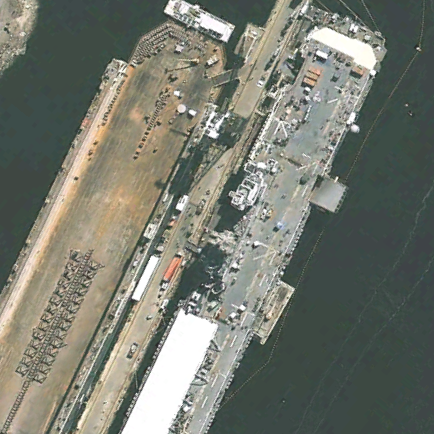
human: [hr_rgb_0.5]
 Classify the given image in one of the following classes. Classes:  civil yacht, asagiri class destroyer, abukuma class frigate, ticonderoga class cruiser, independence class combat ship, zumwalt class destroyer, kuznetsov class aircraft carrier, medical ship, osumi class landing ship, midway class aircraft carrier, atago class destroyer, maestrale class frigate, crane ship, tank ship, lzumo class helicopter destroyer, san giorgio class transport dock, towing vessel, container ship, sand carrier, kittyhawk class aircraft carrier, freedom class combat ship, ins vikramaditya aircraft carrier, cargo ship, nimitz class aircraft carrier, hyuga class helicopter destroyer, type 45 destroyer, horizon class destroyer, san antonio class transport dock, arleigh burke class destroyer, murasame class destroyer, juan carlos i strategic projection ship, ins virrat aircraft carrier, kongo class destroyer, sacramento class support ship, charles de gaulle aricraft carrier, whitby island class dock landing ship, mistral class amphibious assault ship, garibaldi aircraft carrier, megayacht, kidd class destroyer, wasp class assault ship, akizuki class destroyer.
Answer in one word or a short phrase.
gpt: Wasp class assault ship